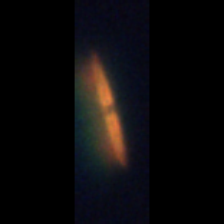
Taxon: Pennate
Group: Diatoms